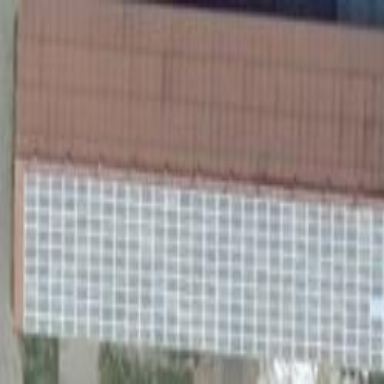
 generating electricity through solar energy."